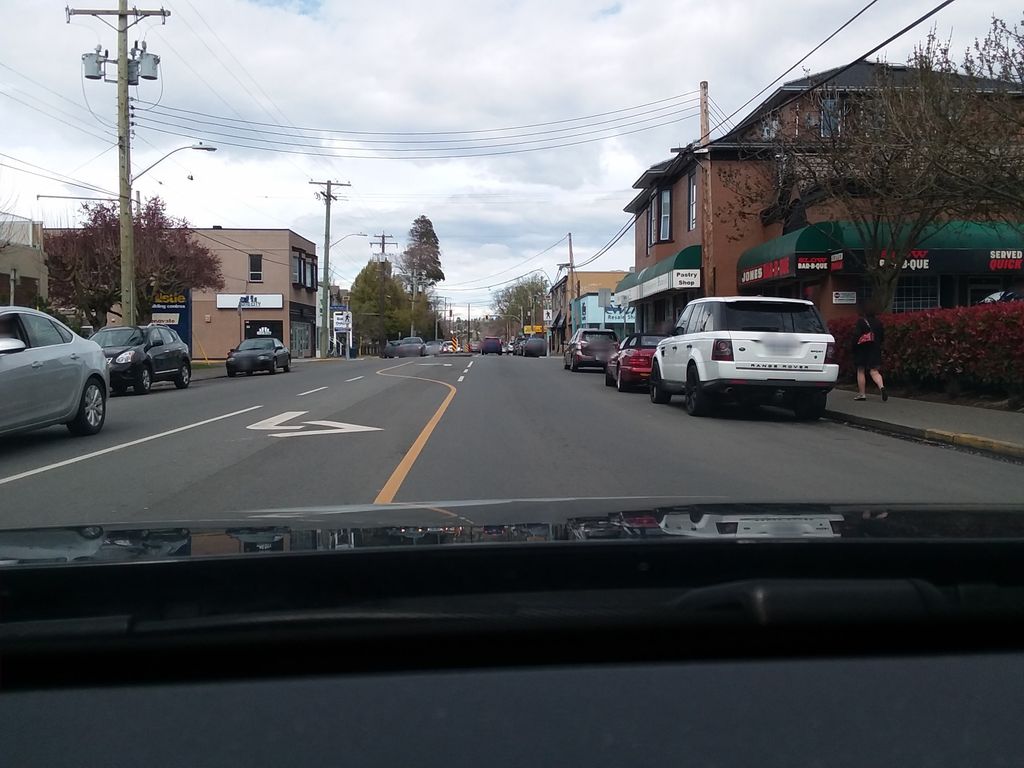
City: victoria